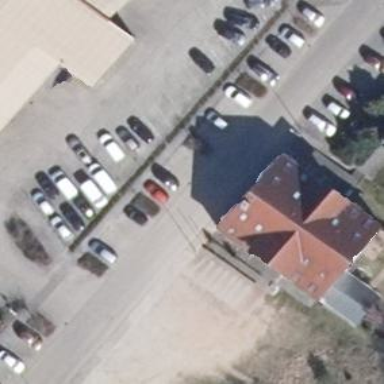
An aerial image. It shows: Commercial building.